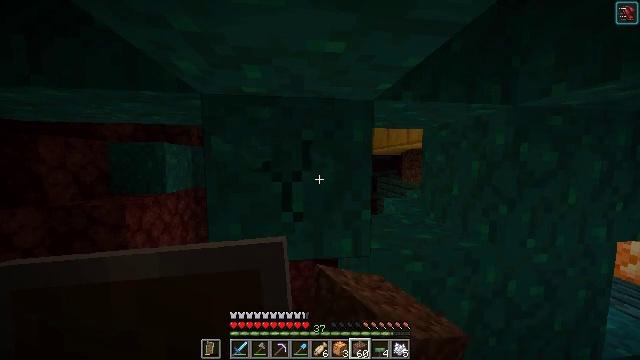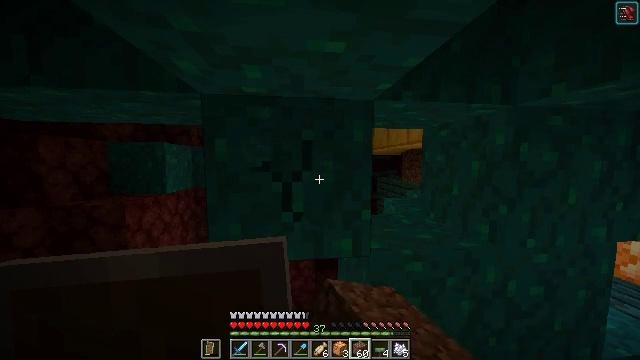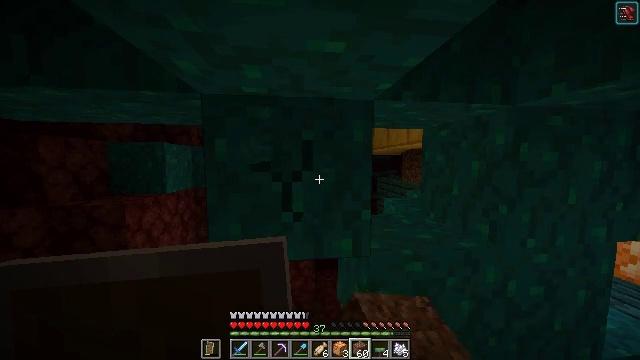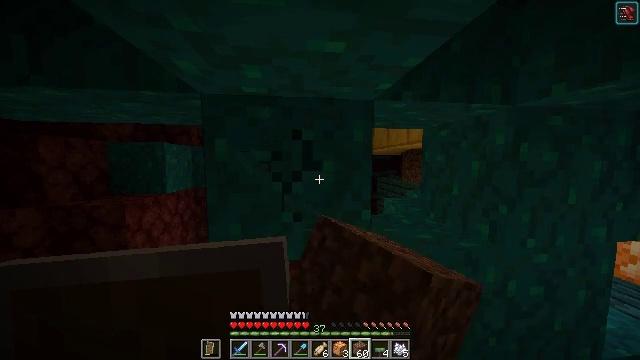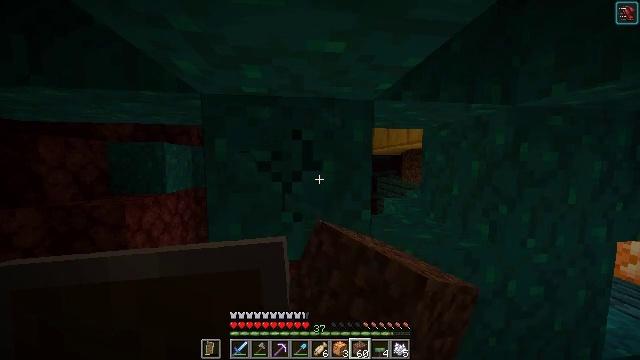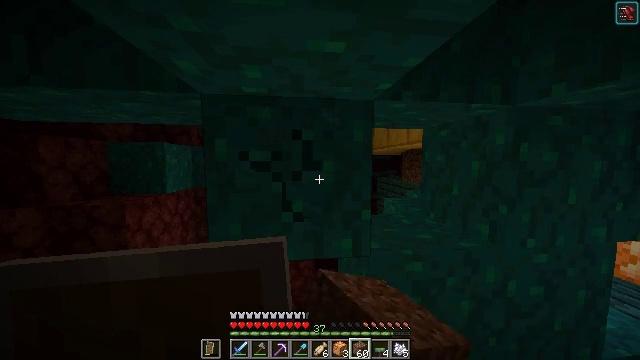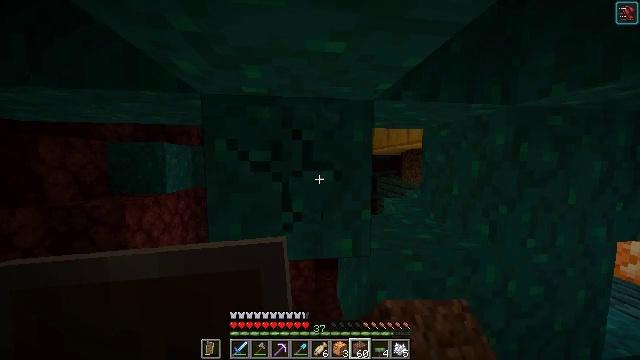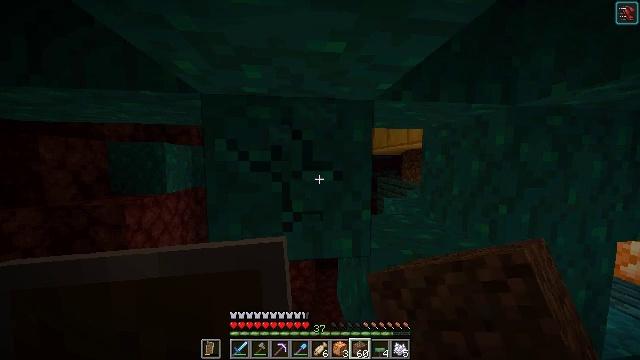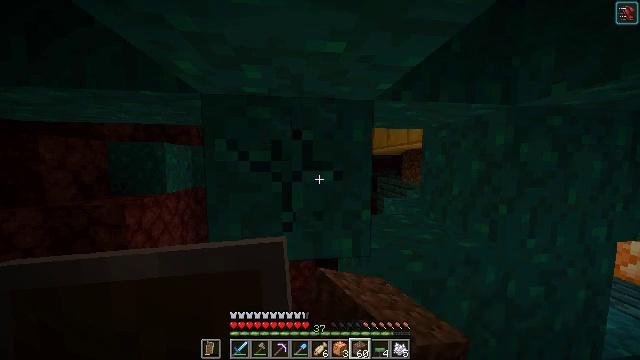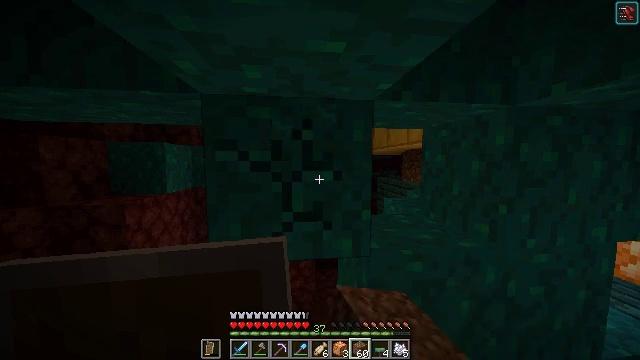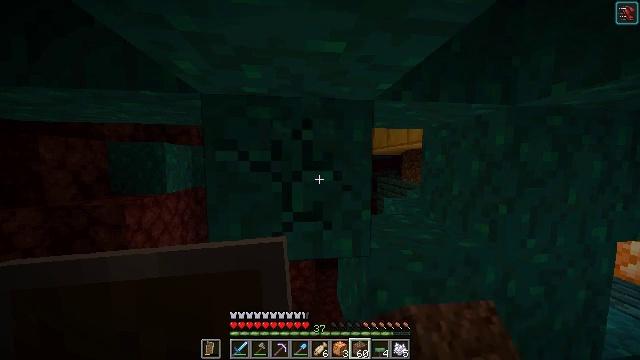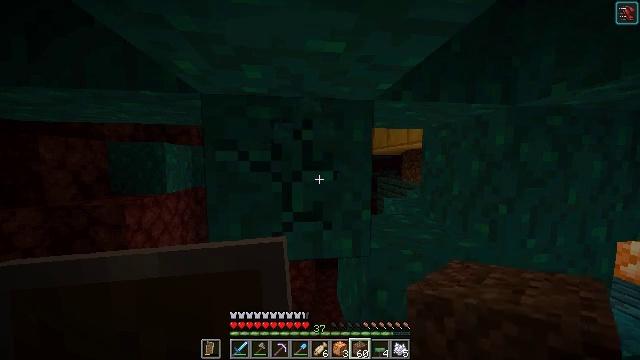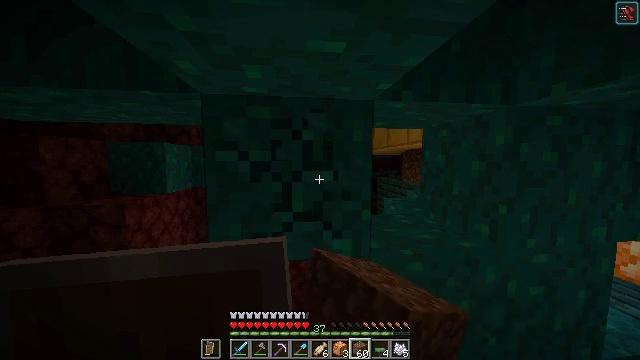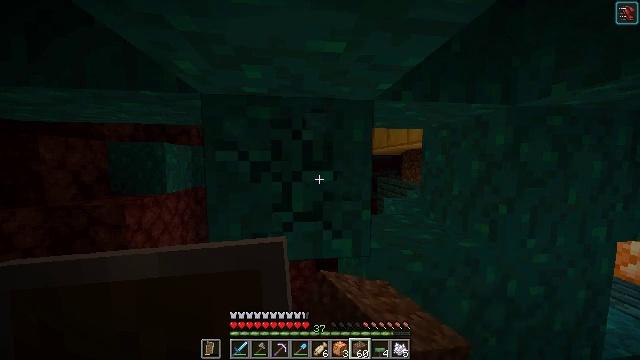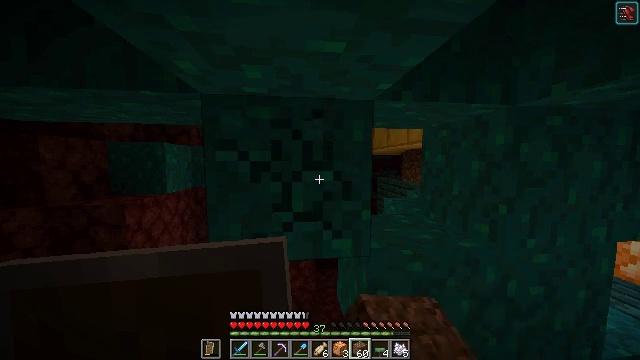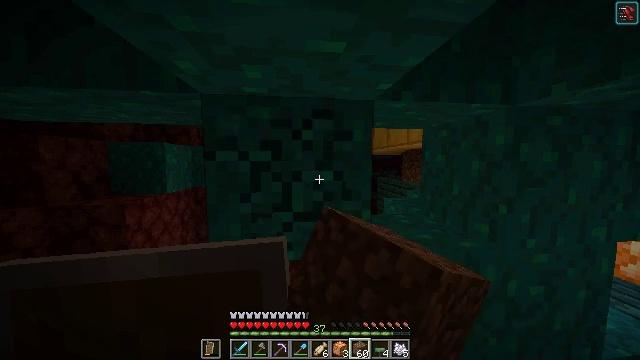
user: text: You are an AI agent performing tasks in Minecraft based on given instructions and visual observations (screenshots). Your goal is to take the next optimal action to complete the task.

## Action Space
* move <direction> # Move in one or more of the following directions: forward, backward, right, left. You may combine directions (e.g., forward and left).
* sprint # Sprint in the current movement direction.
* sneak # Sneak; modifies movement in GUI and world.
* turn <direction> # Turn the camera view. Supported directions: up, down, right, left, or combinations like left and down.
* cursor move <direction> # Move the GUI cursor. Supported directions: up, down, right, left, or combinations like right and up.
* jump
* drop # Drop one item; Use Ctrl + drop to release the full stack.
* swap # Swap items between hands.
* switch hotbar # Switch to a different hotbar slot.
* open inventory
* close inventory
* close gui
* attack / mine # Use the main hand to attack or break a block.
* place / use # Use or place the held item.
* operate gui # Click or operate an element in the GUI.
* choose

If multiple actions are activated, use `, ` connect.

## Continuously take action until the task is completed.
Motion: motion action
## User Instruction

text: Collect warped wart block.
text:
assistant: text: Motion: attack / mine
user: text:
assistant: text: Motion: attack / mine
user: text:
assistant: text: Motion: attack / mine
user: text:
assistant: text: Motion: attack / mine
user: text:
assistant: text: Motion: attack / mine
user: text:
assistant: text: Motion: attack / mine
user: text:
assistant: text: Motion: attack / mine
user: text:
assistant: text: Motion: attack / mine
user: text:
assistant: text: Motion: attack / mine
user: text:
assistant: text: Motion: attack / mine
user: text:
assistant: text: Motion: attack / mine
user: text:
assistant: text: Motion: attack / mine
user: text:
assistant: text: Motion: attack / mine
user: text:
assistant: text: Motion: attack / mine
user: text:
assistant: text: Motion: attack / mine
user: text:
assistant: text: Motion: attack / mine
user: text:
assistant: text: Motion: attack / mine
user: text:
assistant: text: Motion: attack / mine
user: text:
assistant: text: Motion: attack / mine
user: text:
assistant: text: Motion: attack / mine
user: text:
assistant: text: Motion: attack / mine
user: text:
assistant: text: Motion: attack / mine
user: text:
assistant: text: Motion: attack / mine
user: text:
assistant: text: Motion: attack / mine
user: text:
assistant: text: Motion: attack / mine
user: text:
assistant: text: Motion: attack / mine
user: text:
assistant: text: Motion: turn up, attack / mine
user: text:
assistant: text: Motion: turn left and up, attack / mine
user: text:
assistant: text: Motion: turn up, attack / mine
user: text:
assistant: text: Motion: turn up, attack / mine